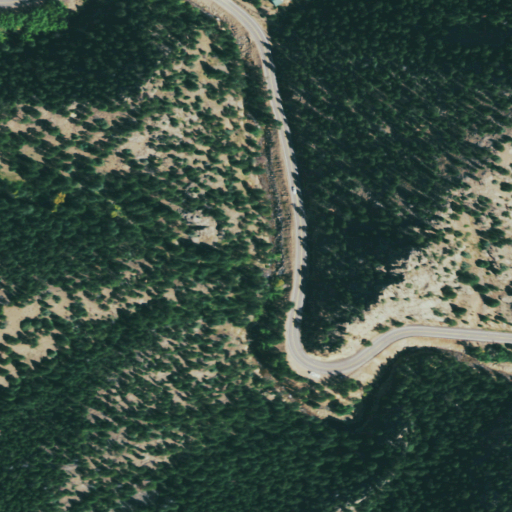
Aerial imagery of valley in Colorado named Slaughterhouse Gulch containing evergreen forest, low intensity development, shrub, open development, medium intensity development, and herbaceous wetlands